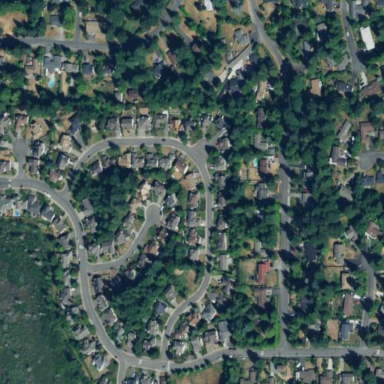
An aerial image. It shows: Residential neighbourhood.